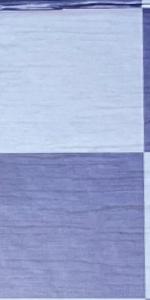
Label: Empty